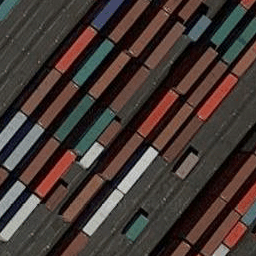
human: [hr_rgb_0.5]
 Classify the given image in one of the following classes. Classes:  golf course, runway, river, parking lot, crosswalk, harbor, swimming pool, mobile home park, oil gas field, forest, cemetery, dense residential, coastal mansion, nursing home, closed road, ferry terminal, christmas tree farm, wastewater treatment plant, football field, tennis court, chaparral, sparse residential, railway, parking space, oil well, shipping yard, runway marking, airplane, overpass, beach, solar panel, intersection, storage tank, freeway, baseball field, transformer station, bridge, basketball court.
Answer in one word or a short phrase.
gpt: shipping yard